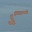
Label: 5